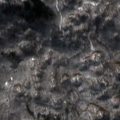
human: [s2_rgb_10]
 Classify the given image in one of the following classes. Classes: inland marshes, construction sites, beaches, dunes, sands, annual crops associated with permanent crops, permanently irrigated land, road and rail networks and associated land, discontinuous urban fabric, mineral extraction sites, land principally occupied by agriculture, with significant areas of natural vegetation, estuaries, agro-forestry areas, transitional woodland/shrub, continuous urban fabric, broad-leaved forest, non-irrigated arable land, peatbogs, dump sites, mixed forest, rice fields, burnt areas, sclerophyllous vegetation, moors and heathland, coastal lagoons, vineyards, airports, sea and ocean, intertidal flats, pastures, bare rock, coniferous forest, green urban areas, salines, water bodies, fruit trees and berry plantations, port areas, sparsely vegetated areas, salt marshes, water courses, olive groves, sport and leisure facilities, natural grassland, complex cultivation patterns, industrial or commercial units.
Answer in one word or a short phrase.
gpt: broad-leaved forest